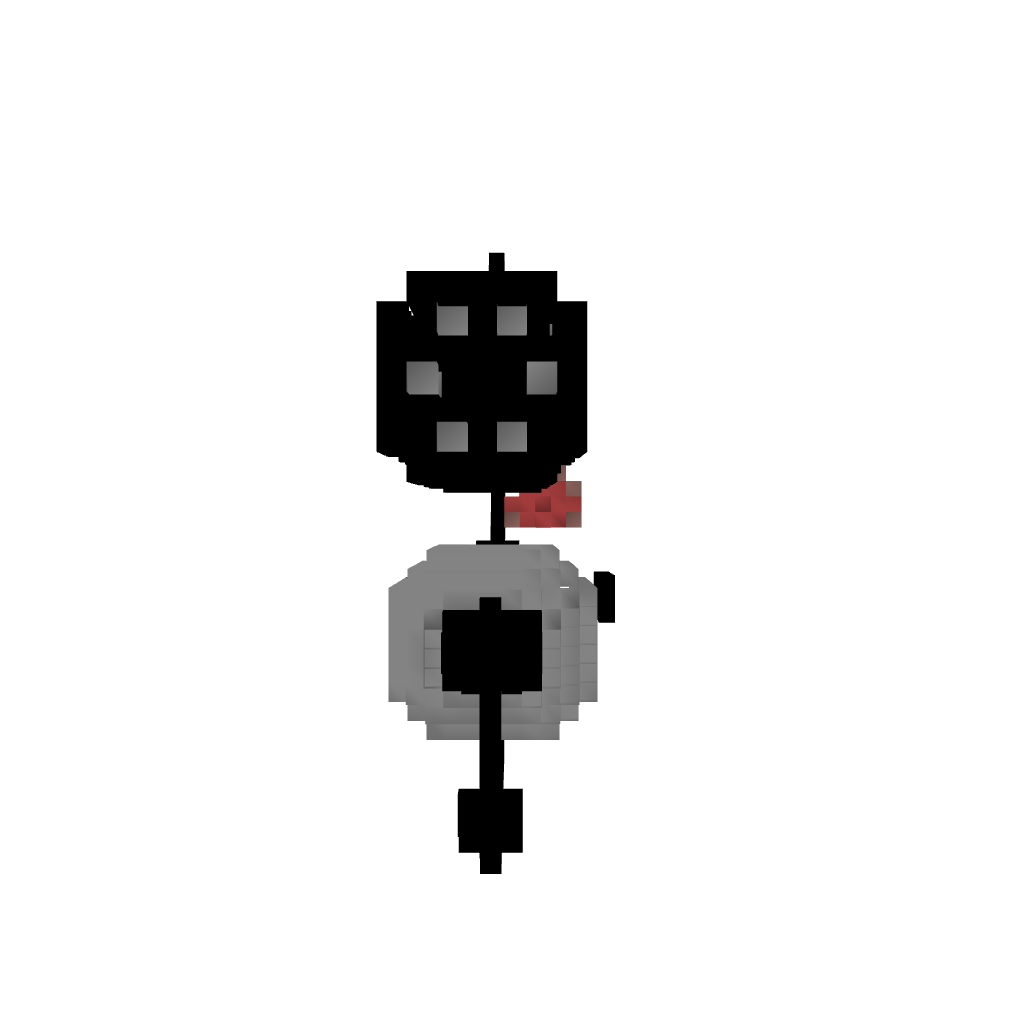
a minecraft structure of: minigun bad low quality